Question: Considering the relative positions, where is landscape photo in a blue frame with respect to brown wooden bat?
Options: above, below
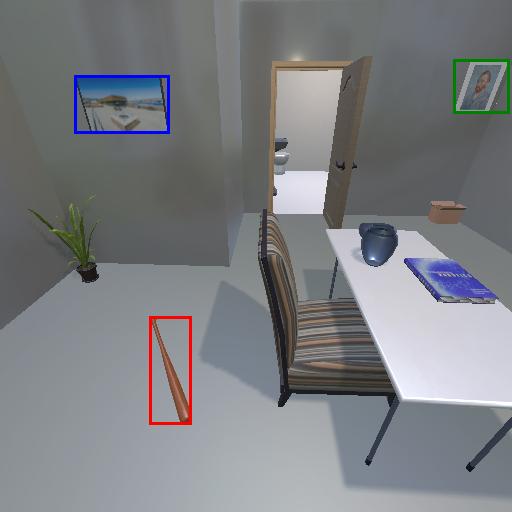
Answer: above